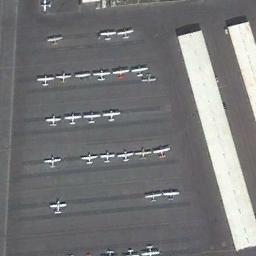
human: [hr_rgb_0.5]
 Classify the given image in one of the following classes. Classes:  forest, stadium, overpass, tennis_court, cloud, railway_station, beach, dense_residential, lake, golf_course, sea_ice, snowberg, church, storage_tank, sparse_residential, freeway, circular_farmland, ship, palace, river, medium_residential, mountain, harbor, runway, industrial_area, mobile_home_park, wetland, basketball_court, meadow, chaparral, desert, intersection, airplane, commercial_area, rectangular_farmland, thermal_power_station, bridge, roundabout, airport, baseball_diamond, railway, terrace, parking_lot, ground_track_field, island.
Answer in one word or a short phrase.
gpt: airplane